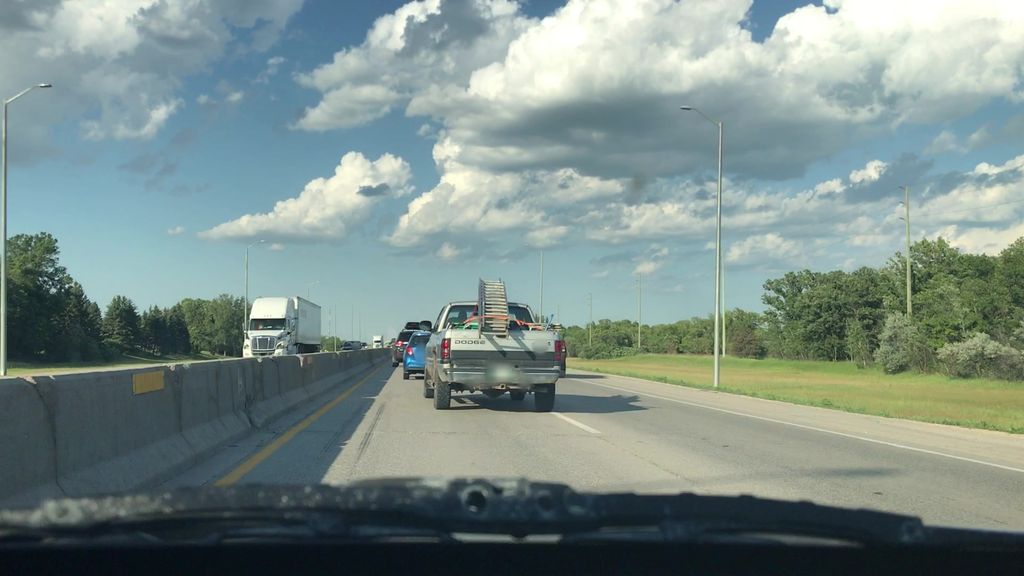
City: winnipeg